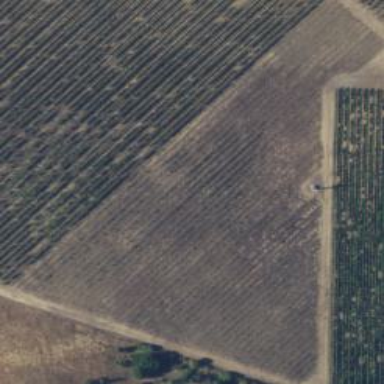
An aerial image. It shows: Vineyard with grape crops.